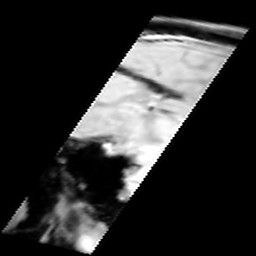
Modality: inplaneT1
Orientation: sagittal
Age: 21
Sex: male